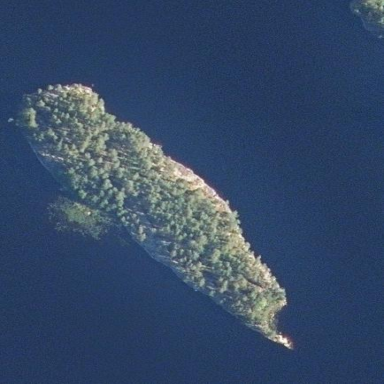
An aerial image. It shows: Islet.